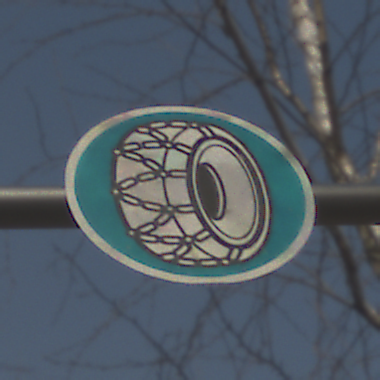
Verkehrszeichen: SchneekettenVorgeschrieben
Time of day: MorningAfternoon
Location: Outdoor (Nature)
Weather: Clear
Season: Winter
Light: Natural